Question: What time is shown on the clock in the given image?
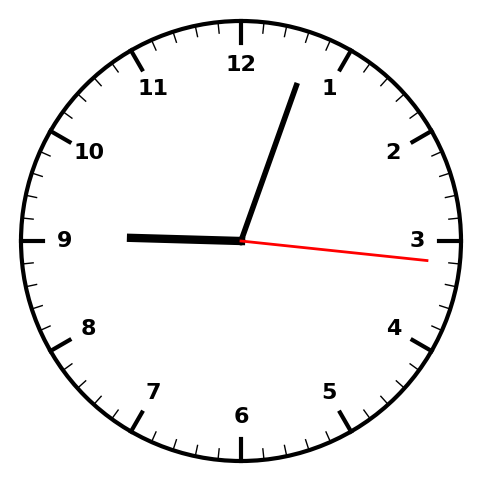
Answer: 09:03:16